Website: apple
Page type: payment
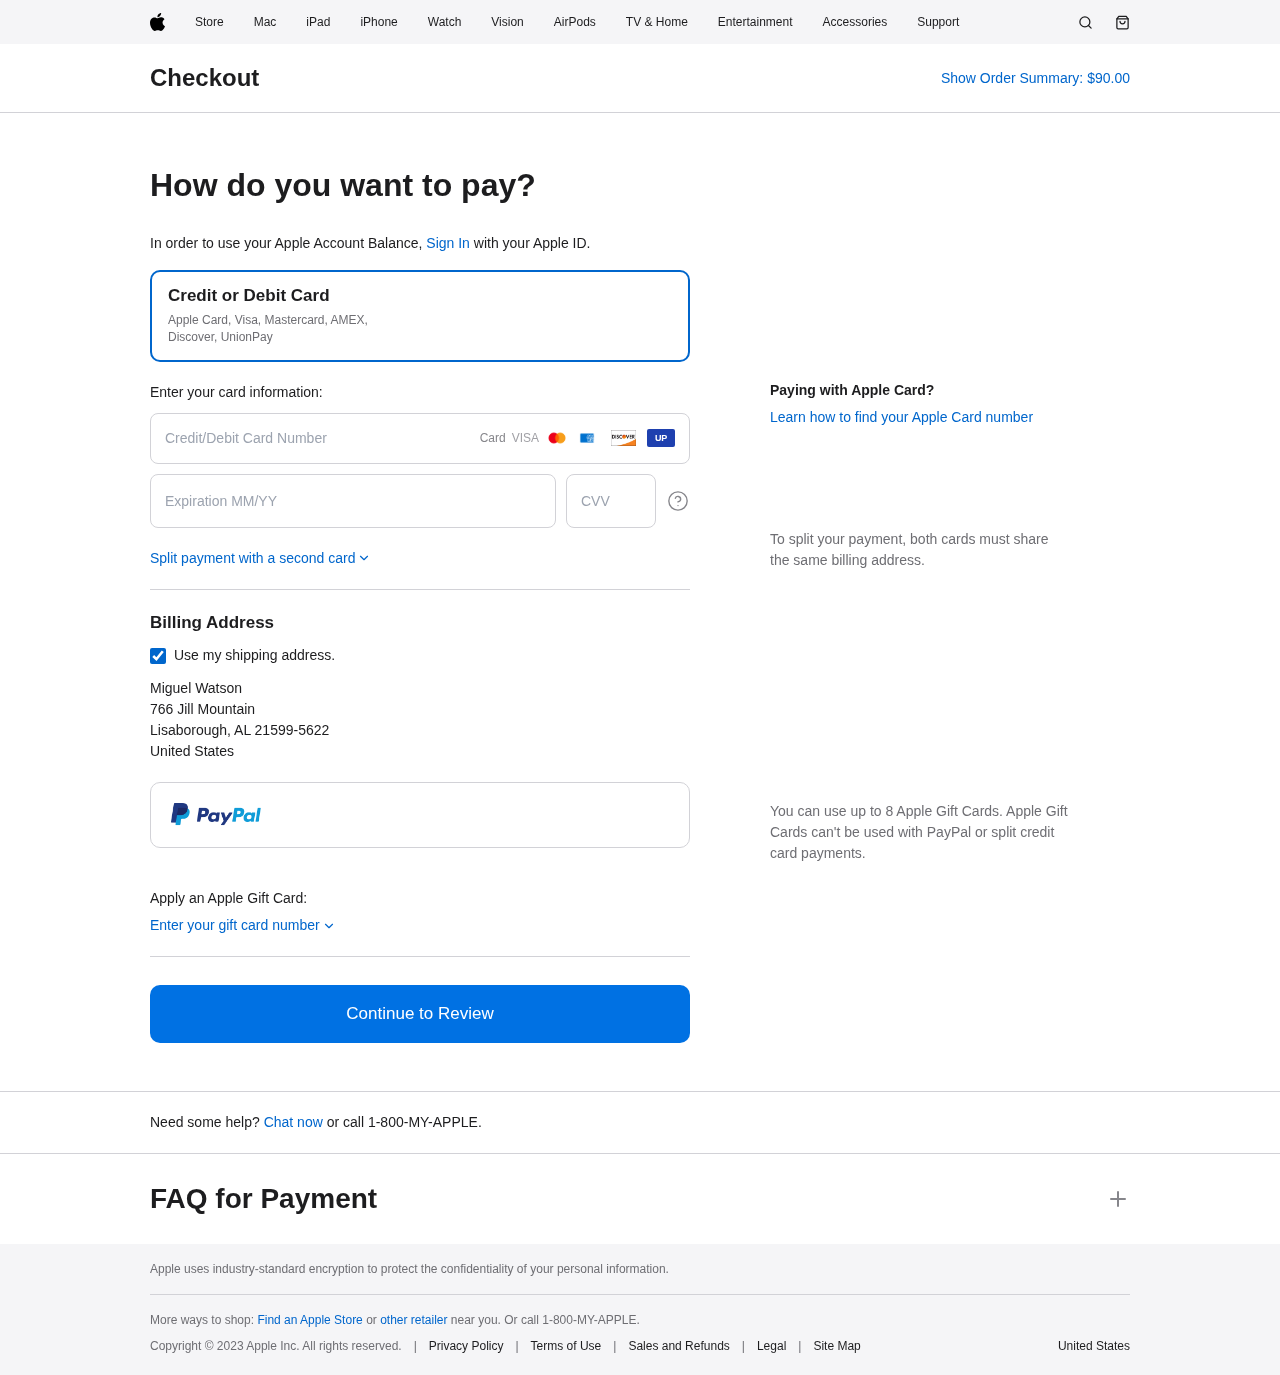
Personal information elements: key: PII_CARD_CVV
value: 660
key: PII_CARD_EXPIRY
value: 07/26
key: PII_CARD_NUMBER
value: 6596 7191 1582 0823
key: PII_COUNTRY
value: United States
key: PII_FULLNAME
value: Miguel Watson
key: PII_STREET
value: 766 Jill Mountain
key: PII_CITY_STATE_ZIP
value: Lisaborough, AL 21599-5622
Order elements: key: ORDER_TOTAL
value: $90.00